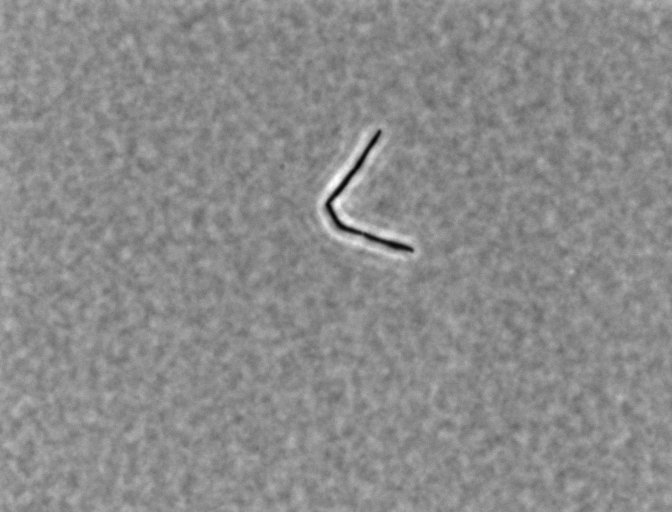
Bacillus subtilis